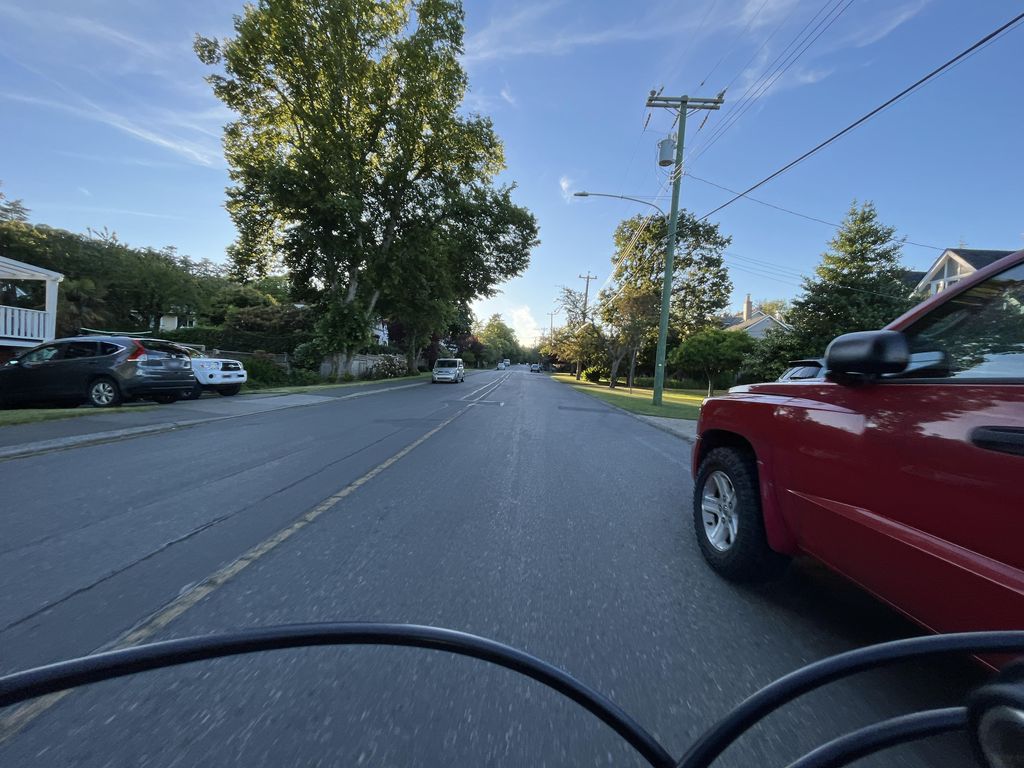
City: victoria